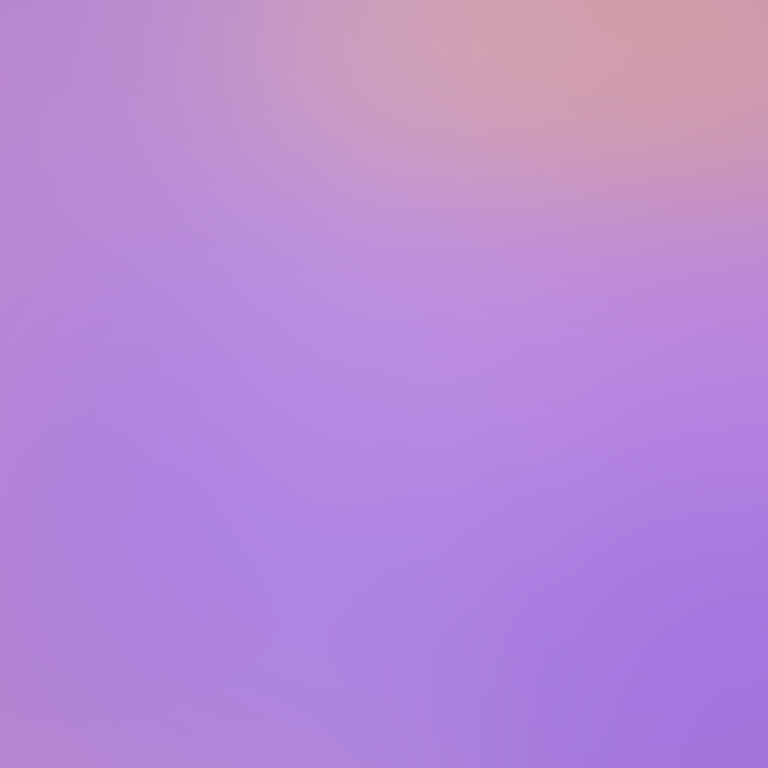
Abstract light effect, smooth gradient from soft lavender to gentle peach, serene atmosphere, diffuse glow, no room, no furniture, no objects.